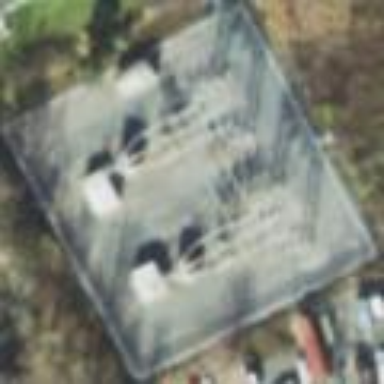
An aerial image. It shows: Outdoor substation. It is minor distribution substation enclosed by fence.